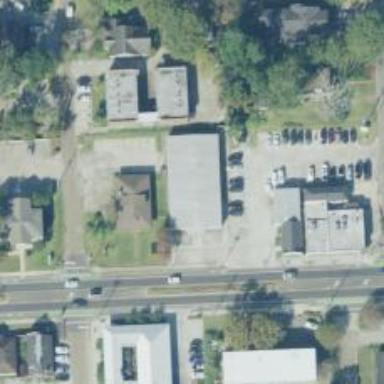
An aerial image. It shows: Clinic.